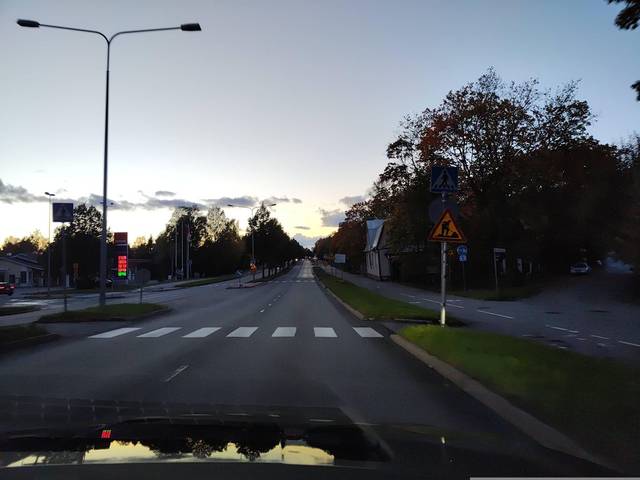
Region: Finland
Coordinates: 60.464, 22.259